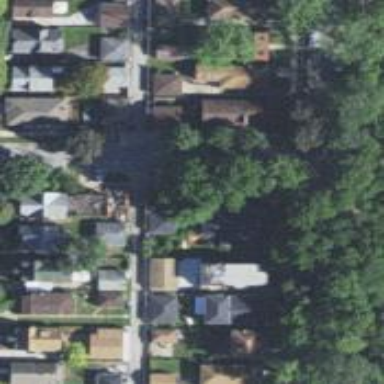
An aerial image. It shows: Alley classified as service road.